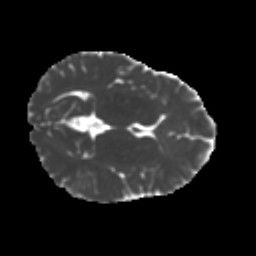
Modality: MD
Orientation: axial
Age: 22
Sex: female
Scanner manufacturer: ge
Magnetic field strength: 3 T
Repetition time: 7.8 s
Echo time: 0.0606 s